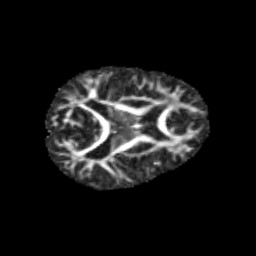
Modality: FA
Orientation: axial
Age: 10
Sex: male
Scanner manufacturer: siemens
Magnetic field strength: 3 T
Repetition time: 3.8 s
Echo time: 0.07 s